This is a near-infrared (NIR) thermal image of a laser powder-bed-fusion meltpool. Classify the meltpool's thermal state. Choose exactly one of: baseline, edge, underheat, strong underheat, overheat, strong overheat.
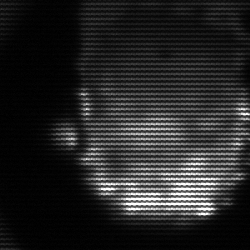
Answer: baseline